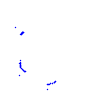
Particle: proton